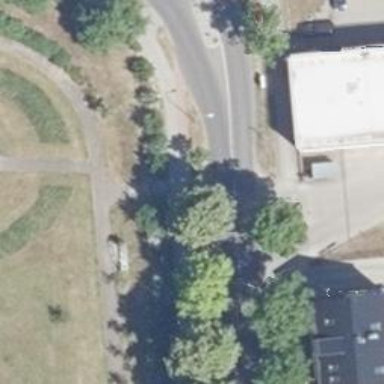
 featuring sidewalks on both sides and cycle track."